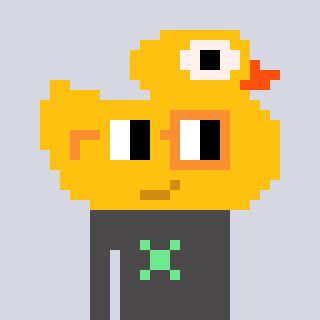
a pixel art character with square yellow and orange glasses, a ducky-shaped head and a grayscale-colored body on a cool background